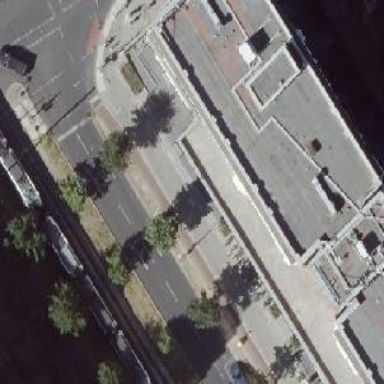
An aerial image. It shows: Bicycle parking located on the sidewalk.